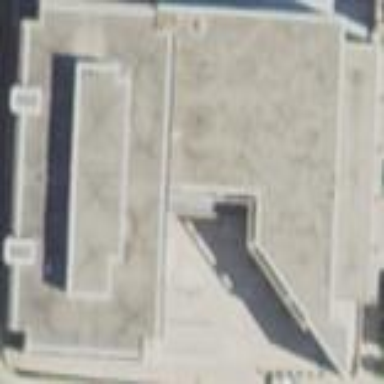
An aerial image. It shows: Flat-roofed university building with tan exterior. The roof color also matches the building's tan color.